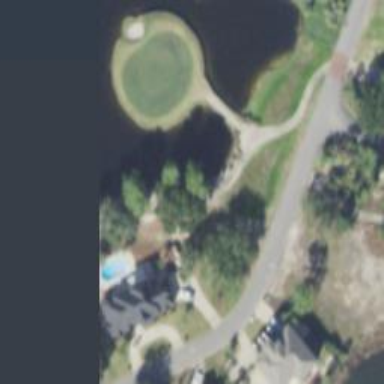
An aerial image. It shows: Service road used as golf cart path.